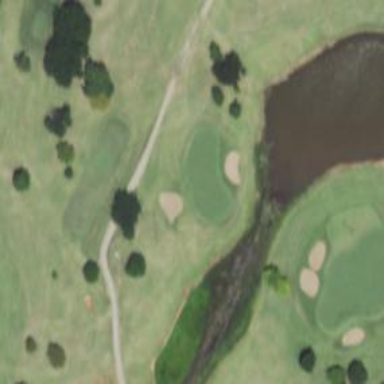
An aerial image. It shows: View of golf hole.